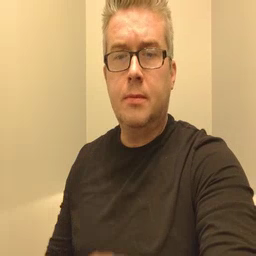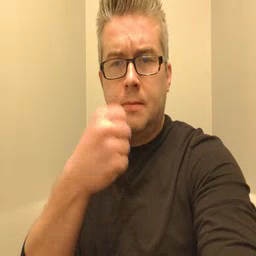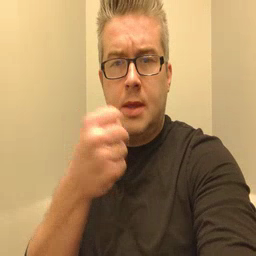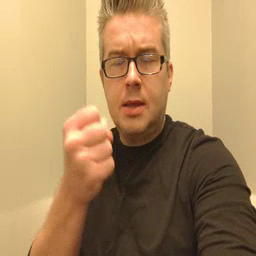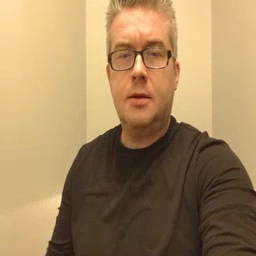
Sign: make